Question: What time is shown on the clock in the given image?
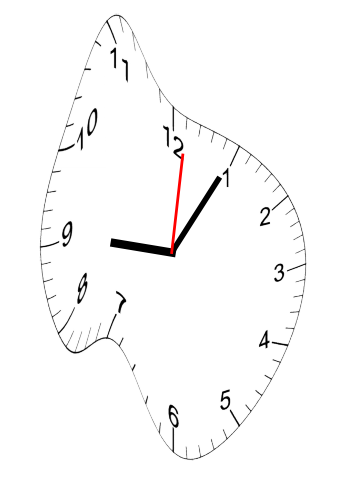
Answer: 09:05:01